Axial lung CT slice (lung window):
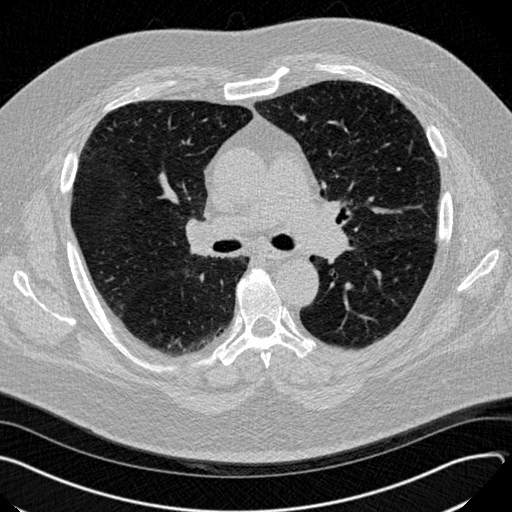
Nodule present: no